Question: The current method/code which I use for tracking my pages displays just one details in Google search.
I was wondering if there is any special method to display the results in the following manner? {Multiple links under one common name}

How can I do that? Is it possible?or this happens automatically depending upon the visits by the audience?
I searched in many blogs/tutorials but was unable to find an answer.
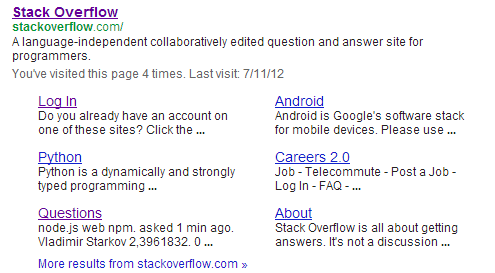
Answer: Yes you can do that. You should use Google Webmaster Tools: <URL>
Just register to google, add your domain to webmaster tools. Login and go to Configuration/Sitelinks.
"Sitelinks are automatically generated links that may appear under your site's search results. If you don't want a page to appear as a sitelink, you can demote it. Only site owners and users with full permissions can demote sitelinks."